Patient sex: F
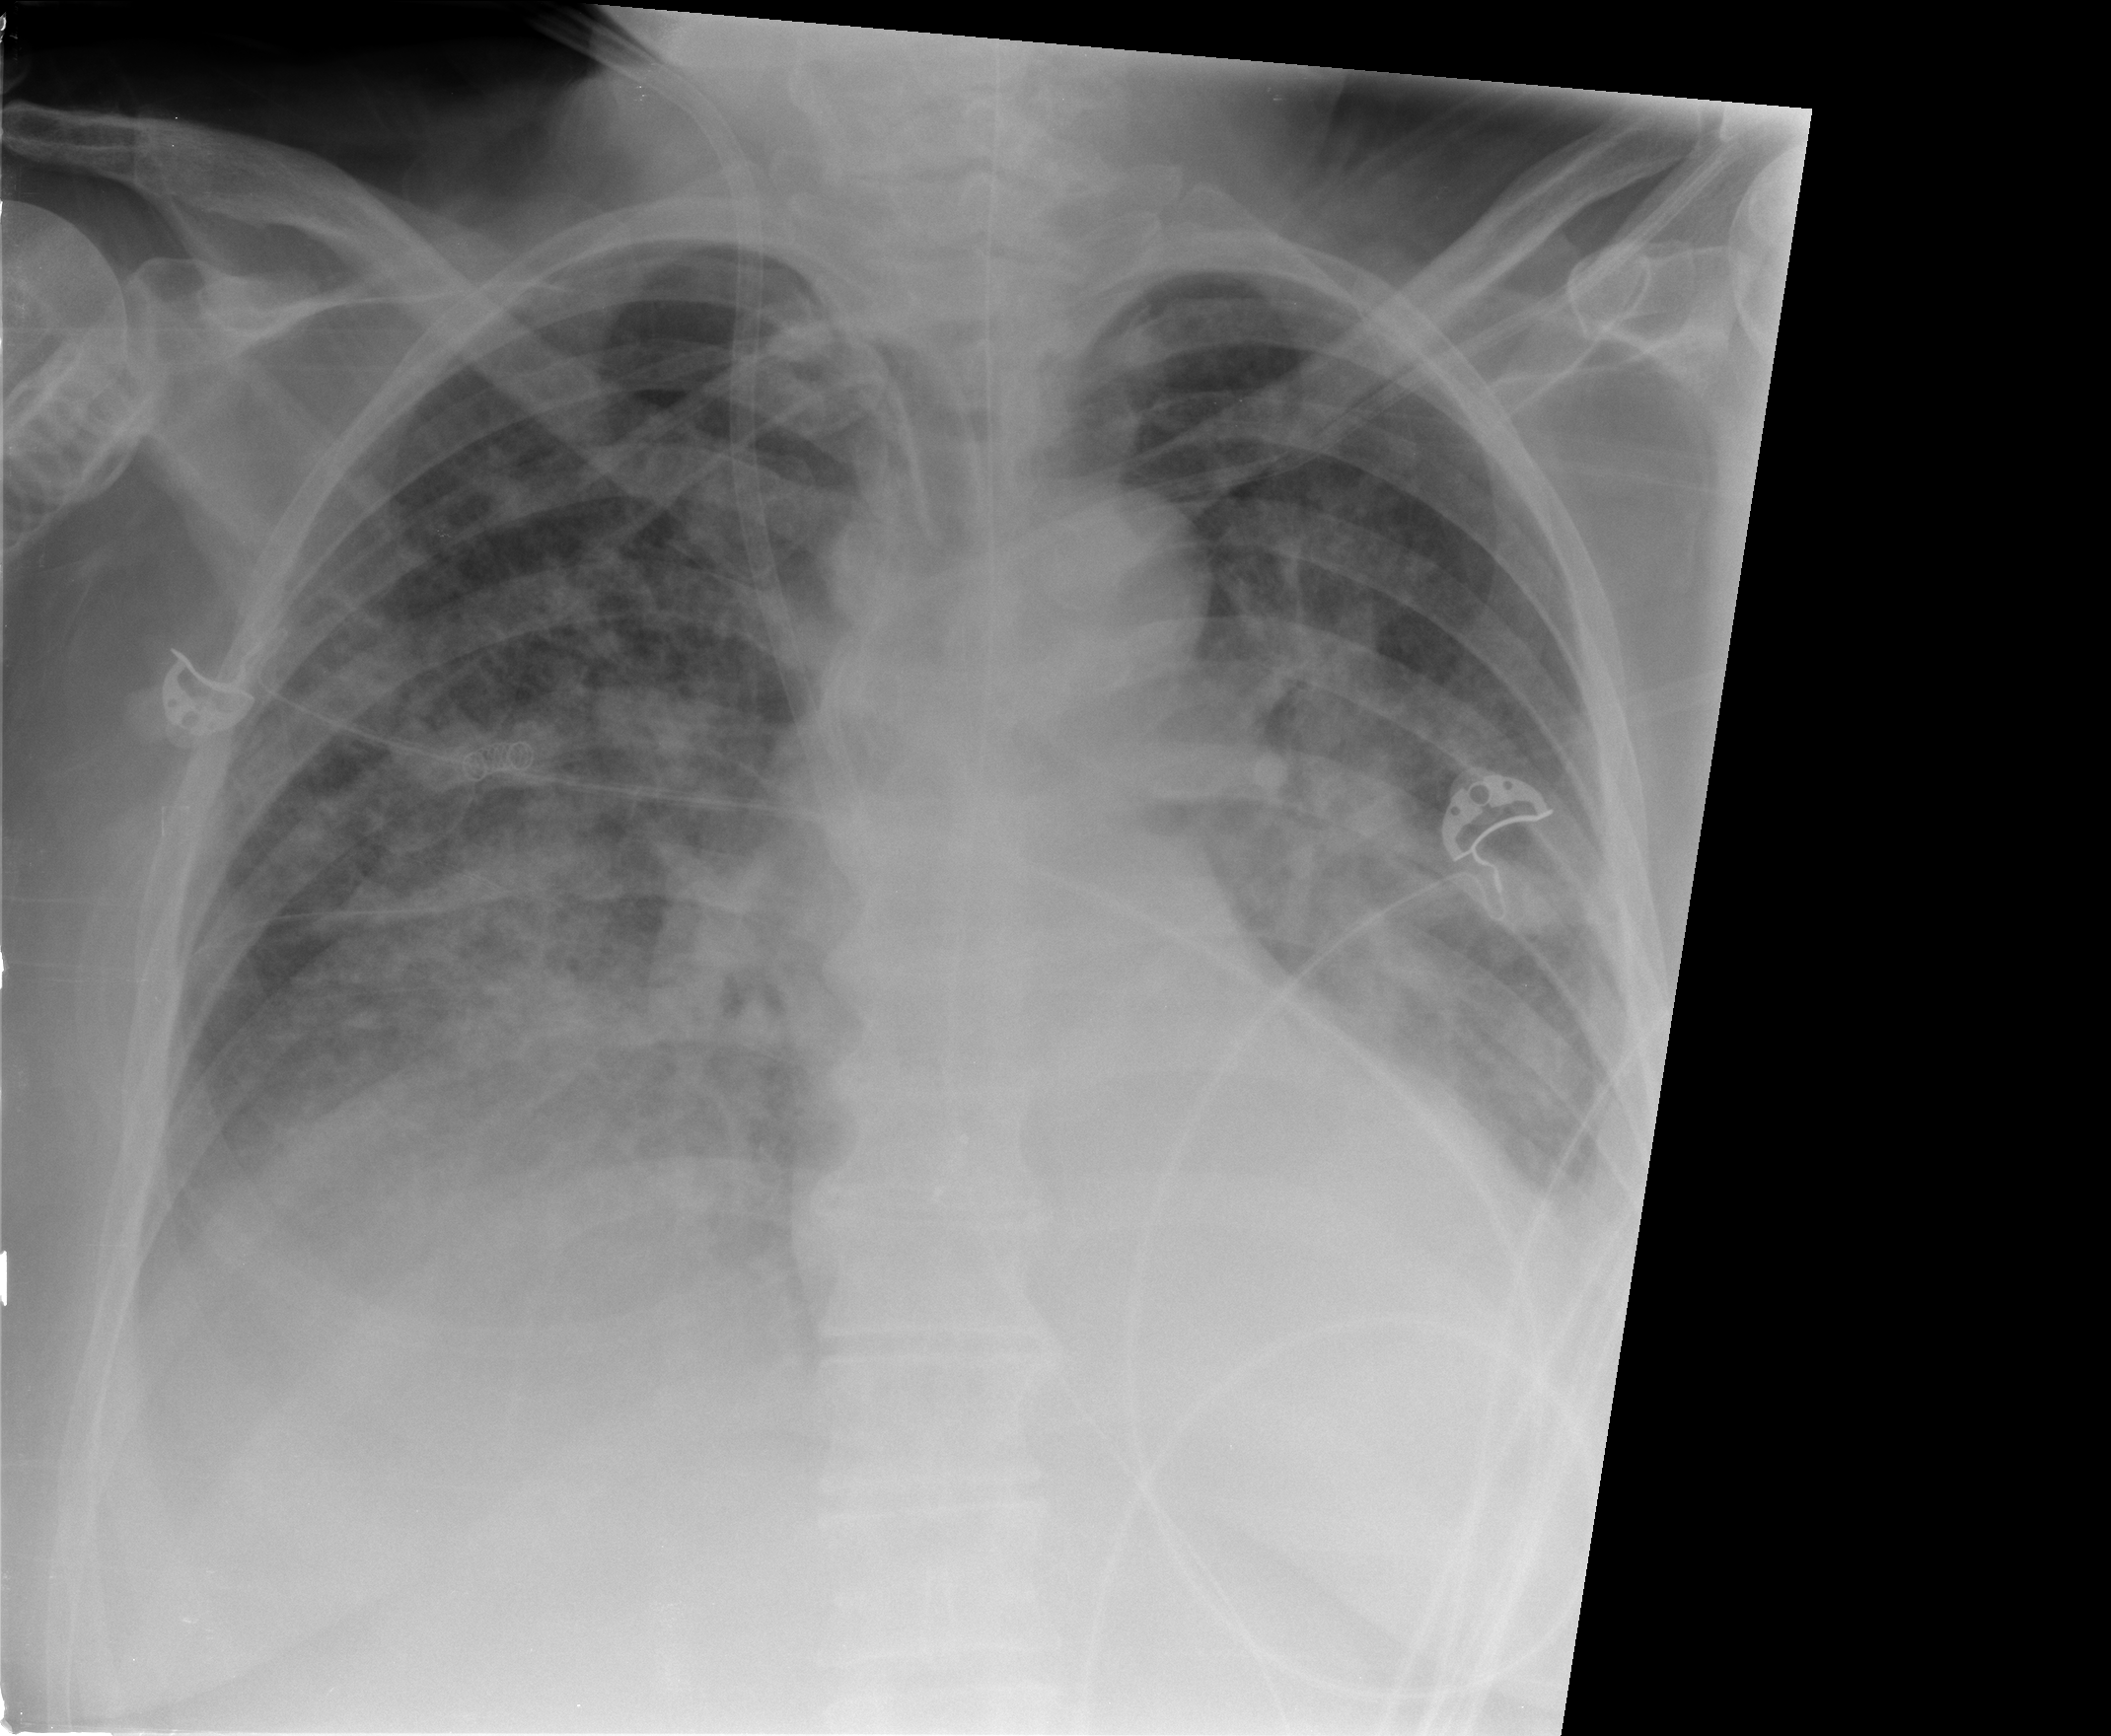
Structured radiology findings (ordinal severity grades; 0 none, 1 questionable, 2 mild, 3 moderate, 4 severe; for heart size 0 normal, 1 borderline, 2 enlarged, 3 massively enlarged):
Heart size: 2
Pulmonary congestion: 2
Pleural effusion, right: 2
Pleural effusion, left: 2
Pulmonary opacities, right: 3
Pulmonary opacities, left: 2
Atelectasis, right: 2
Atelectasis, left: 2